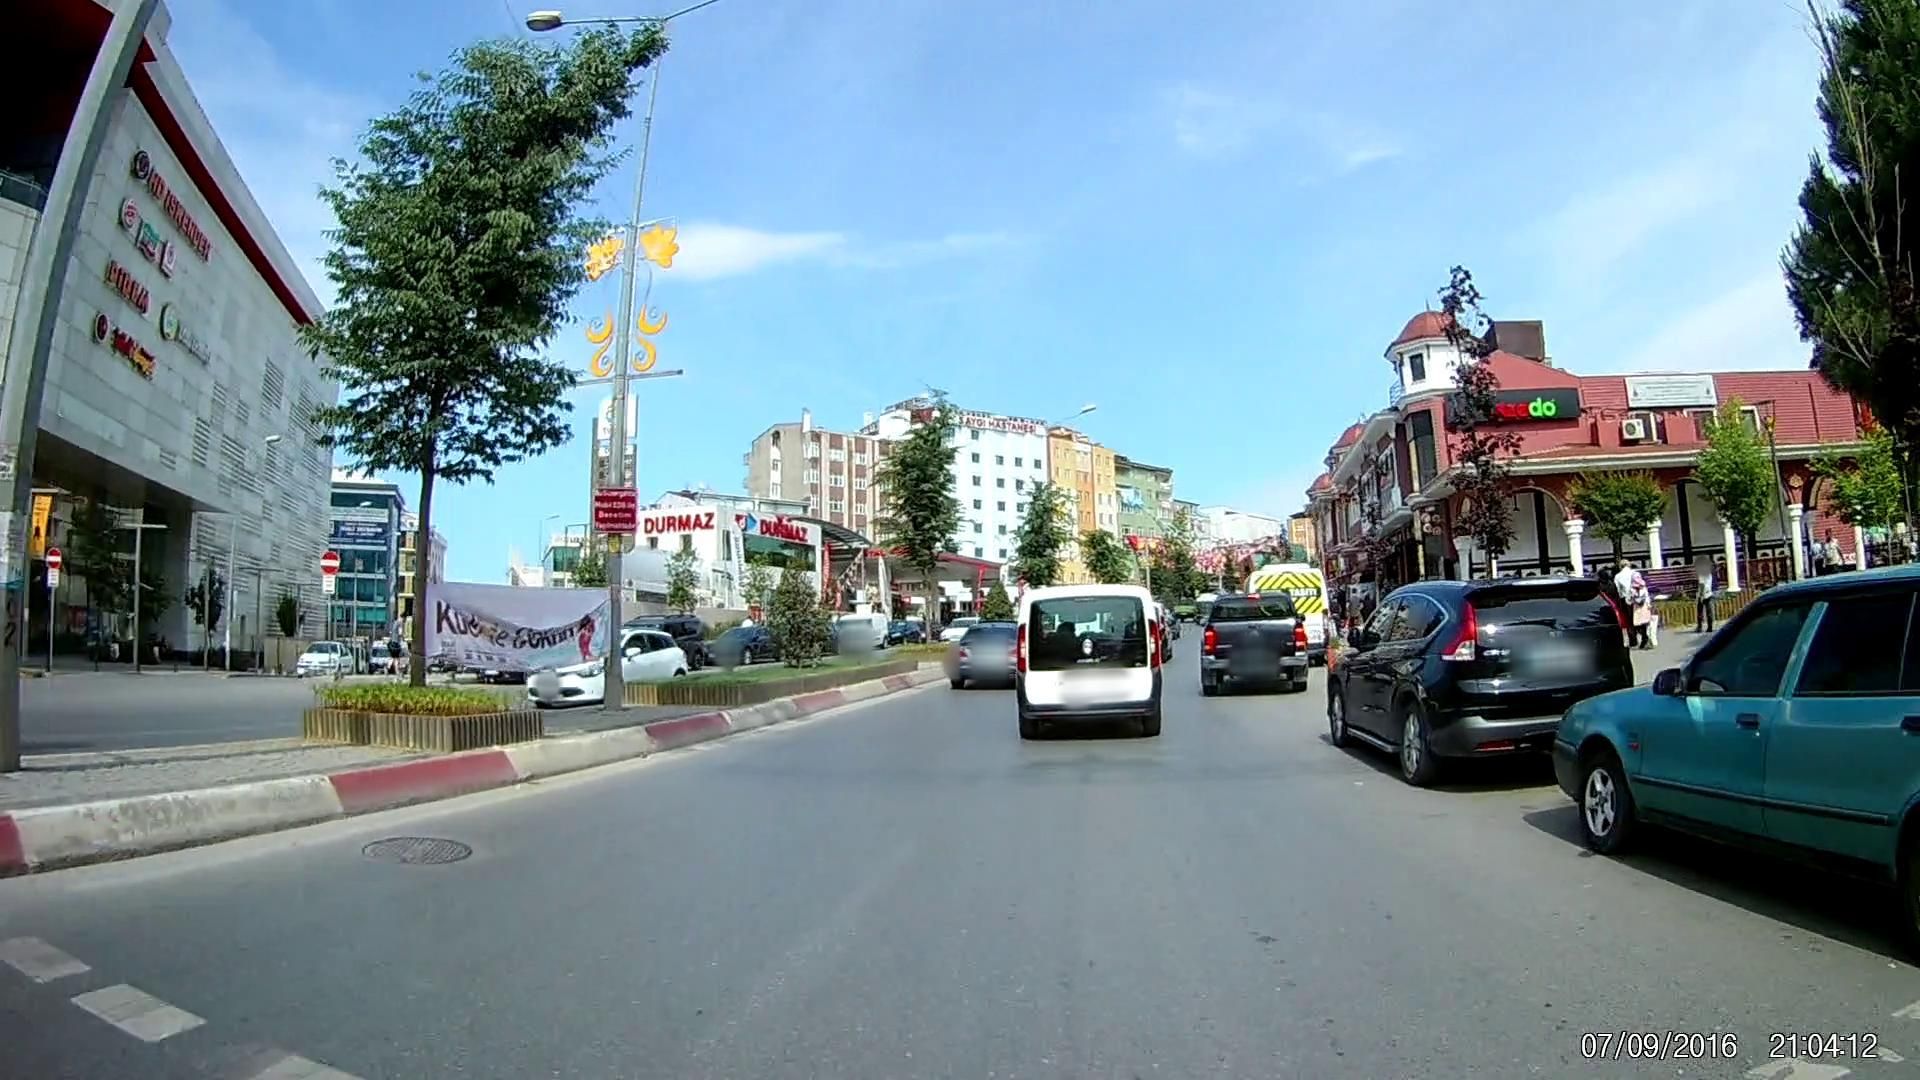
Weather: clear
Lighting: day
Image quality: good
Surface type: driving surface
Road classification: primary, tertiary
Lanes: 1.0
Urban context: urban centre
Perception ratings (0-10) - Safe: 5.55, Lively: 9.45, Beautiful: 8.44, Boring: 1.59, Depressing: 4.68, Wealthy: 6.75